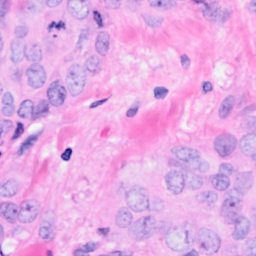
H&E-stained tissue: Breast